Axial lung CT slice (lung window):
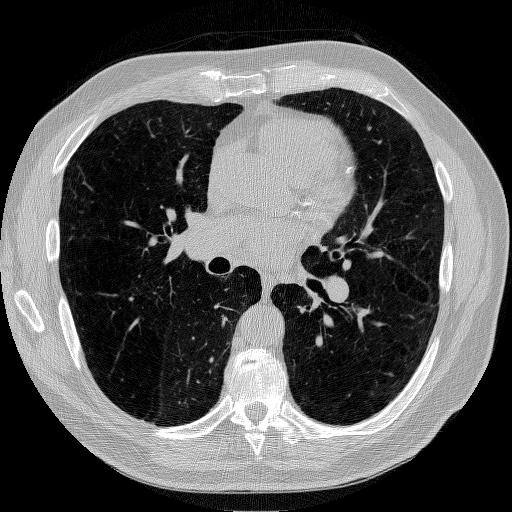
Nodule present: no